Question: I am creating a Android app. This Android App will have objects that are dynamic. These objects are Places with a Address or Lat/Long, and distance from current location, and a ETA. What I would like to do is add with objects on a 'TableLayout' with borders, but I need to be able to dynamically add rows as the number of places increase.
I understand somewhat how to do this for a fixed hardcoded number of items on the xml, but what would be the best way when the number of objects is coming from the Activity.java file?
Below is a screenshot of the 'TableLayout' I would like:

So the object would be a place with a address, distance and direction.
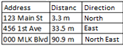
Answer: > but I need to be able to dynamically add rows as the number of places increase.
This isn't difficult, when you have a new object append a 'TableRow' with the data to the 'TableLayout'.
> I understand somewhat how to do this for a fixed hardcoded number of items on the xml, but what would be the best way when the number of objects is coming from the Activity.java file?
I don't think there is a best way (or what you consider best way). You either:
- -
Some examples for your image:
'''
private static final int DIVIDER_SIZE = 2;
// rowsCount the number of rows to add to the TableLayout
private void buildOldSchool(TableLayout table, int rowsCount) {
View divider;
for (int i = 0; i < rowsCount; i++) {
TableRow row = new TableRow(this);
for (int j = 0; j < 7; j++) {
if (j % 2 == 0) {
divider = new View(this);
divider.setLayoutParams(new TableLayout.LayoutParams(
DIVIDER_SIZE, TableLayout.LayoutParams.MATCH_PARENT));
divider.setBackgroundColor(Color.GREEN);
row.addView(divider, new TableRow.LayoutParams(
DIVIDER_SIZE, TableRow.LayoutParams.MATCH_PARENT));
continue;
}
TextView tv = new TextView(this);
tv.setText("DX"); // dummy data
row.addView(tv, new TableRow.LayoutParams(
TableRow.LayoutParams.MATCH_PARENT,
TableRow.LayoutParams.WRAP_CONTENT));
}
divider = new View(this);
divider.setLayoutParams(new TableLayout.LayoutParams(
TableLayout.LayoutParams.MATCH_PARENT, DIVIDER_SIZE));
divider.setBackgroundColor(Color.GREEN);
if (i == 0) {
table.addView(divider);
divider = new View(this);
divider.setLayoutParams(new TableLayout.LayoutParams(
TableLayout.LayoutParams.MATCH_PARENT, DIVIDER_SIZE));
divider.setBackgroundColor(Color.GREEN);
}
table.addView(row);
table.addView(divider);
}
}
'''
or with images:
'''
private void buildWithDrawables(TableLayout table, int rowsCount) {
for (int i = 0; i < rowsCount; i++) {
TableRow row = new TableRow(this);
row.setBackgroundResource(i == 0 ? R.drawable.firstrow
: R.drawable.normalrow);
for (int j = 0; j < 3; j++) {
TextView tv = new TextView(this);
tv.setBackgroundResource(j == 2 ? R.drawable.extra
: R.drawable.cell);
tv.setText("DX");
row.addView(tv, new TableRow.LayoutParams(
TableRow.LayoutParams.MATCH_PARENT,
TableRow.LayoutParams.WRAP_CONTENT));
}
table.addView(row);
}
}
'''
Where the images are:
- 'R.drawable.cell':
:
- 'R.drawable.normalrow':
- 'R.drawable.firstrow':

Ignore my design skills.
If your foresee a large number of rows I would advise you to use a 'ListView', which you could pretty easy make it to look like a table with borders.